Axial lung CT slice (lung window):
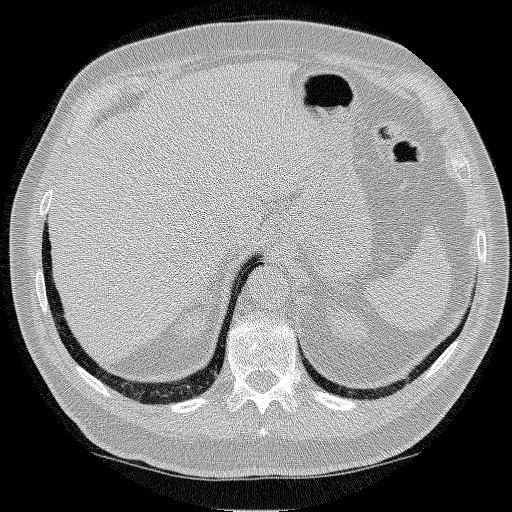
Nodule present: no